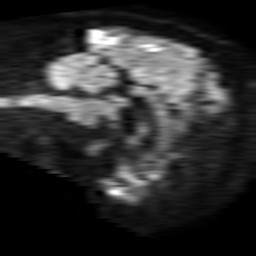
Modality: TRACE
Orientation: sagittal
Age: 48
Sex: male
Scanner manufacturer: philips
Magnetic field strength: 1.5 T
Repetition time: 3.389 s
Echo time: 0.06899 s